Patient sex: M
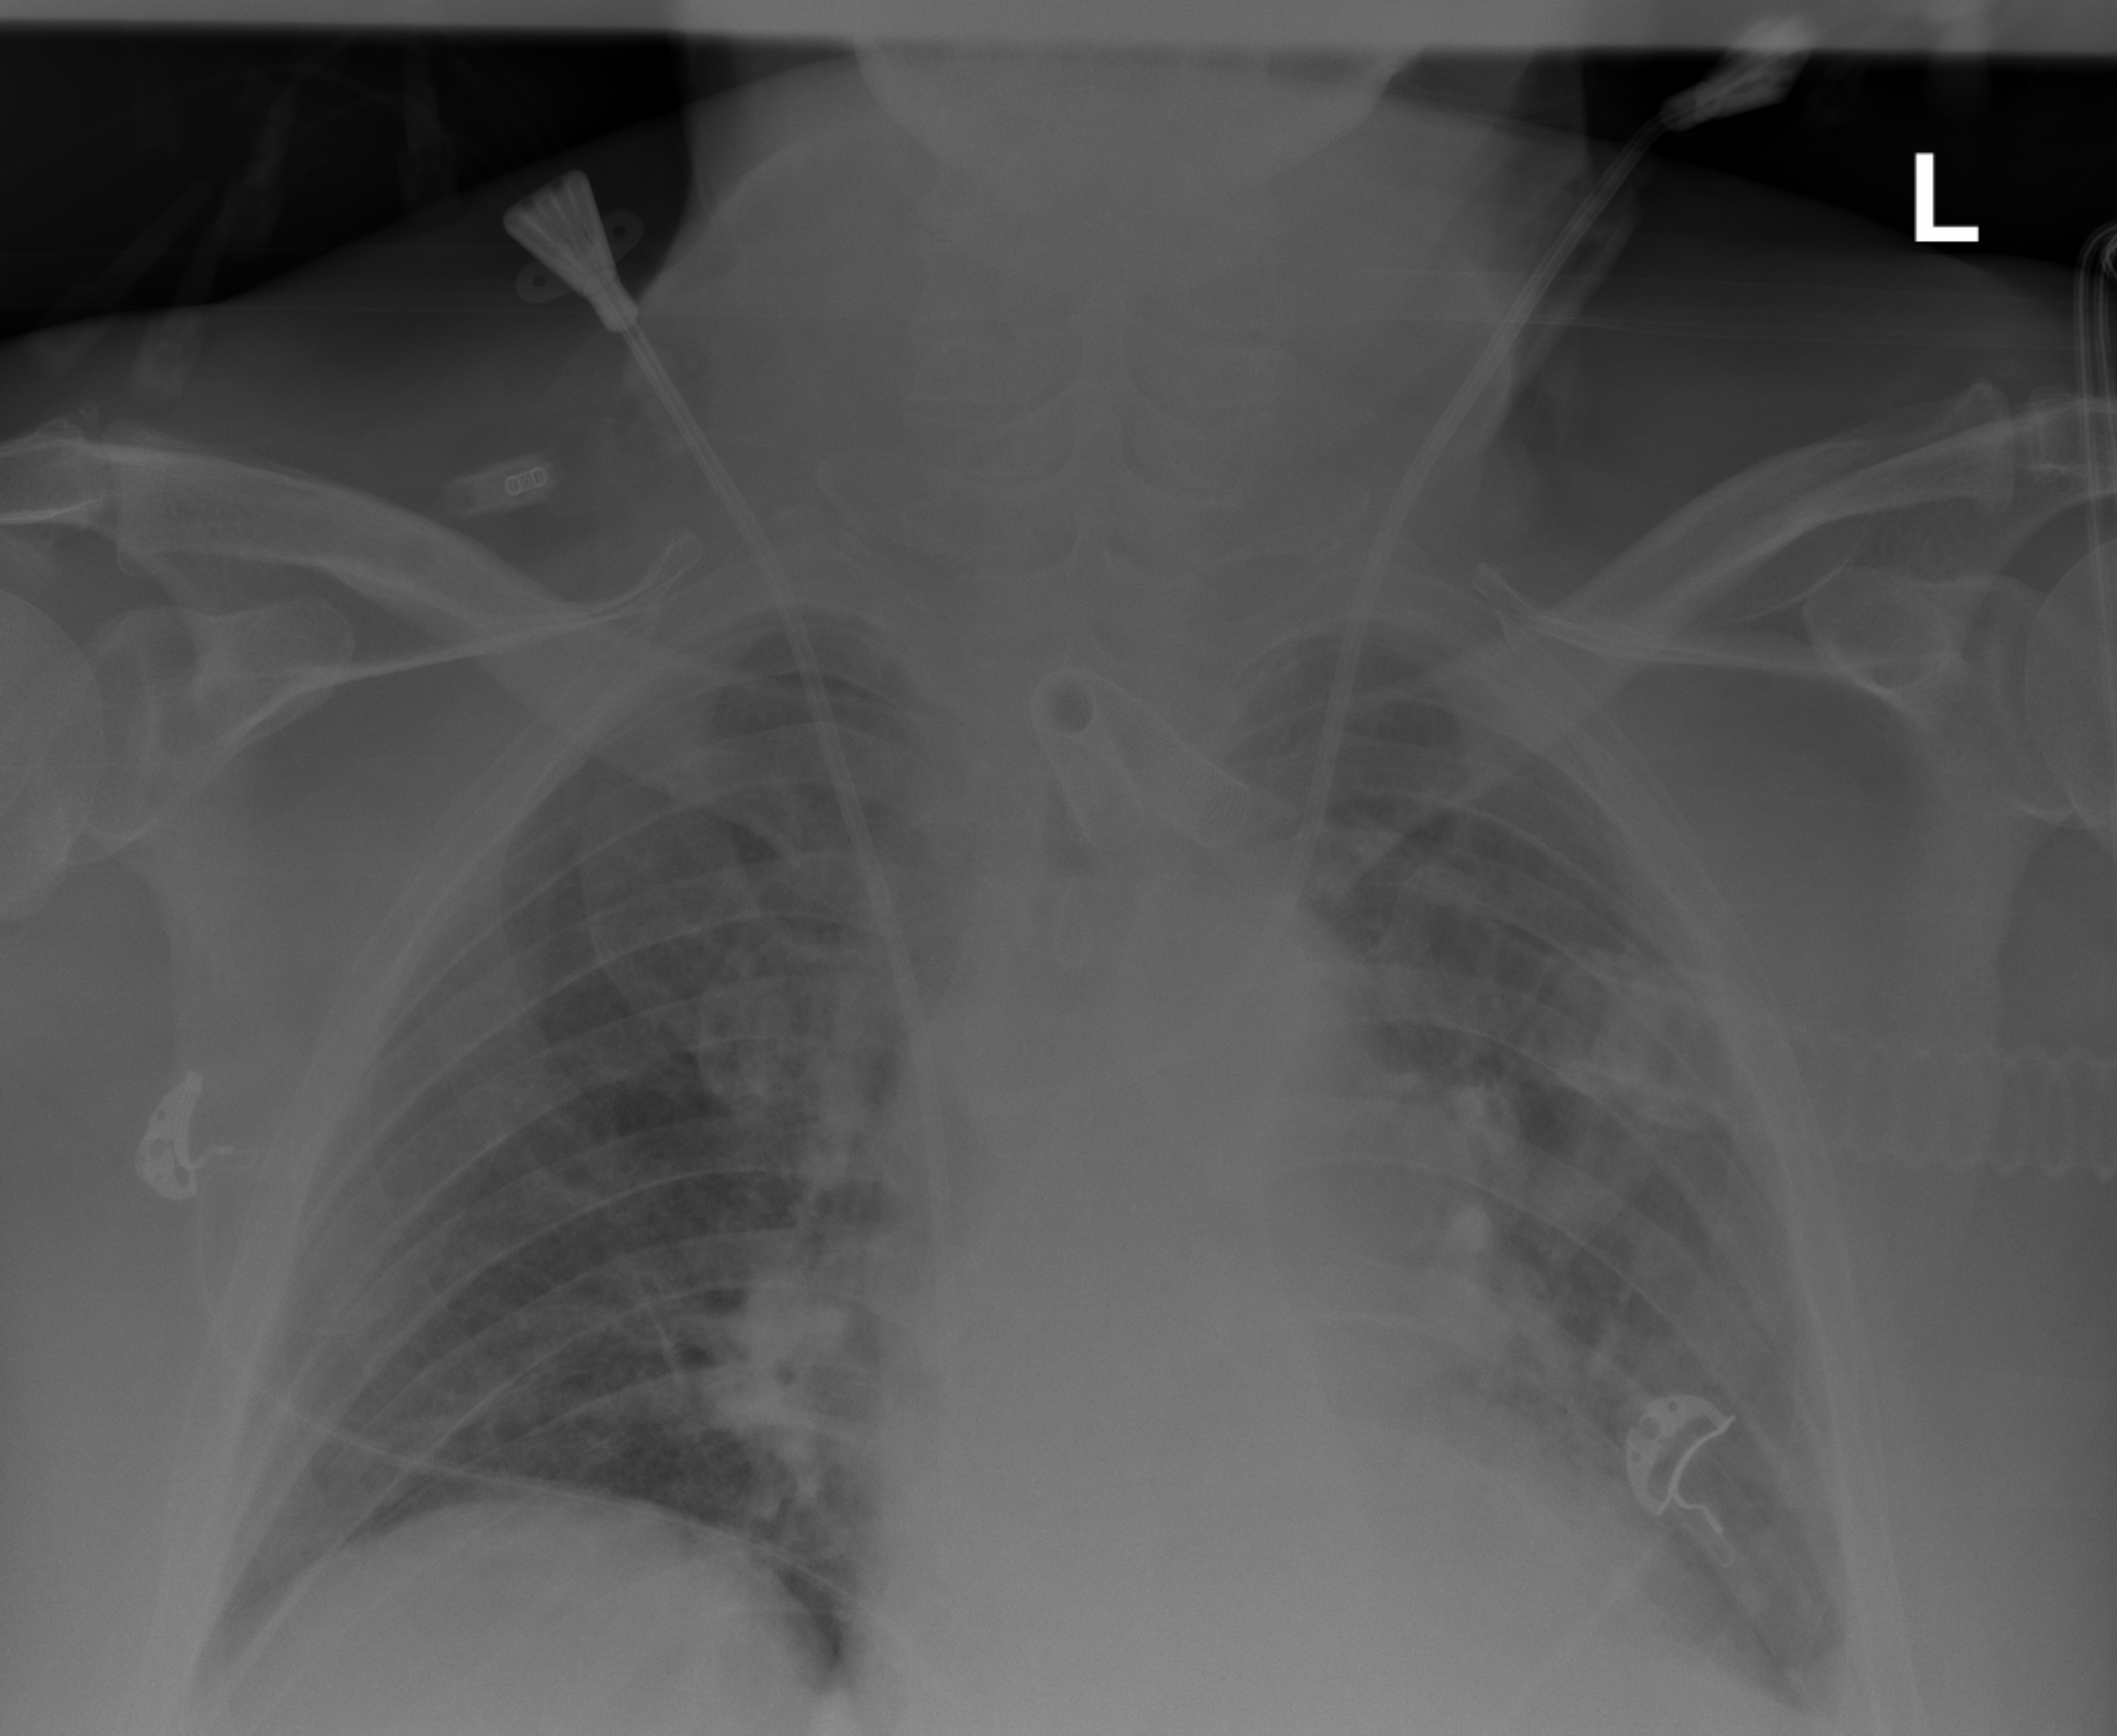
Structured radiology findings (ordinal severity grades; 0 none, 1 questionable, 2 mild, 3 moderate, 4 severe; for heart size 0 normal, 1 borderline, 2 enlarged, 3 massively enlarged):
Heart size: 2
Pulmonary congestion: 2
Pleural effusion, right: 0
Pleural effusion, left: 2
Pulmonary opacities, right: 0
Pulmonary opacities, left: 0
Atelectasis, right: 2
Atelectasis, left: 2